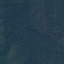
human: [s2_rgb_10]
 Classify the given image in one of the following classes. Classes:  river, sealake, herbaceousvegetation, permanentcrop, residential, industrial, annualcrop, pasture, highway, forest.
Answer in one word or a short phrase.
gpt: Forest